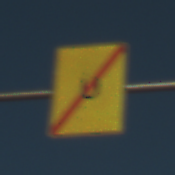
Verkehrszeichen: EndeUmleitung
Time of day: SunriseSunset
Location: Outdoor (Nature)
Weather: Clear
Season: NotSpecified
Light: Natural